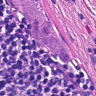
Metastatic tissue present: yes